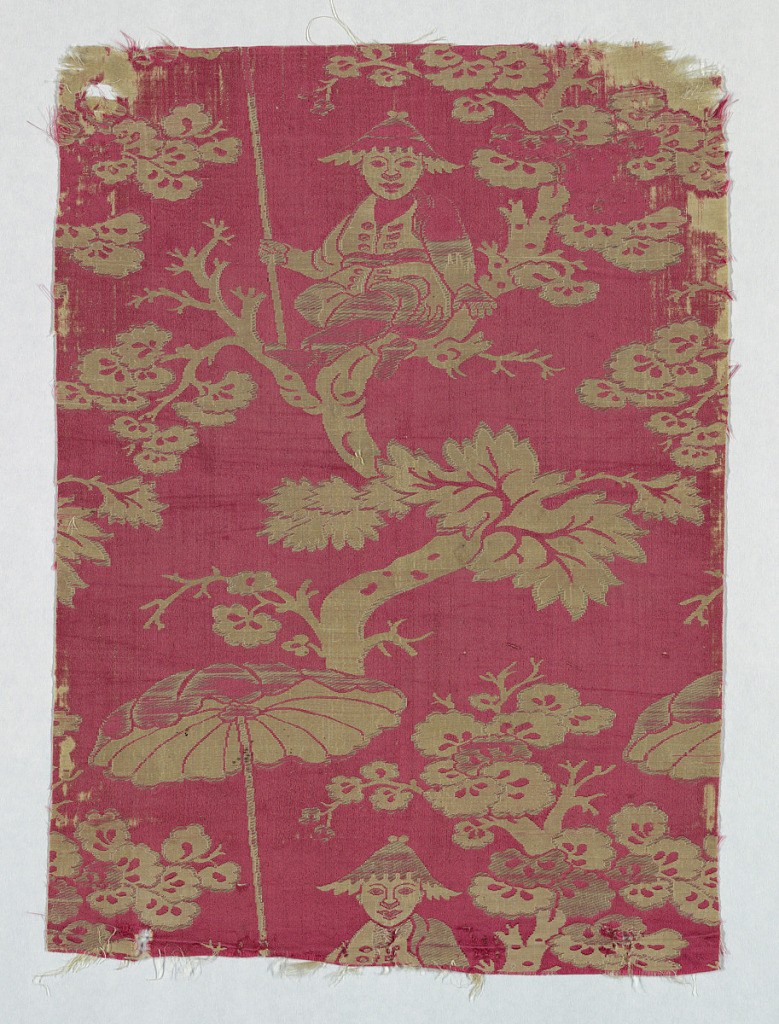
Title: Fragment
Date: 1700–1750
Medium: silk Technique: satin weave with supplementary weft
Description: An incomplete repeat in red satin with a design in white of a Chinese figure in a tree holding a parasol.